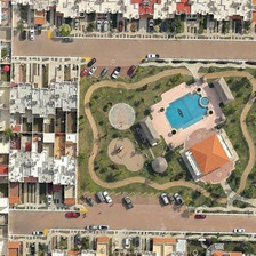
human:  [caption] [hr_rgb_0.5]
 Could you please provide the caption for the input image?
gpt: a building with pond and green trees are surrounded by some buildings.

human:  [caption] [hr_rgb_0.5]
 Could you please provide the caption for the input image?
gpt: Buildings with ponds and green trees are surrounded by buildings.

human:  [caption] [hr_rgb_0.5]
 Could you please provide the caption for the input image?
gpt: A building with a pond and green trees is surrounded by some buildings.

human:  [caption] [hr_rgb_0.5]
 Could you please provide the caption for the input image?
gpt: Buildings around the green swimming pool

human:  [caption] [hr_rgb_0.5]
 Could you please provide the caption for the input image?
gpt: A building with a lake and green trees are surrounded by some buildings.